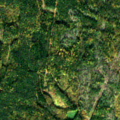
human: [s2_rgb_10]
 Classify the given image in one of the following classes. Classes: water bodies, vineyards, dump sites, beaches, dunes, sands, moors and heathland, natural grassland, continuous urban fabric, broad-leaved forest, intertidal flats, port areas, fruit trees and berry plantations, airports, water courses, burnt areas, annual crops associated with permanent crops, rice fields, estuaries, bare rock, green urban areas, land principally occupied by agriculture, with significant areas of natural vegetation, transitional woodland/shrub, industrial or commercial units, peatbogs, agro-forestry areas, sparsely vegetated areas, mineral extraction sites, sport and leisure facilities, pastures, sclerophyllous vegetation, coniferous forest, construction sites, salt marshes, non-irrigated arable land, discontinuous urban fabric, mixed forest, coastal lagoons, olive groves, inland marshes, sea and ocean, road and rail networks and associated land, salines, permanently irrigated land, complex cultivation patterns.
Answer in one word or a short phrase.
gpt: coniferous forest, mixed forest, transitional woodland/shrub